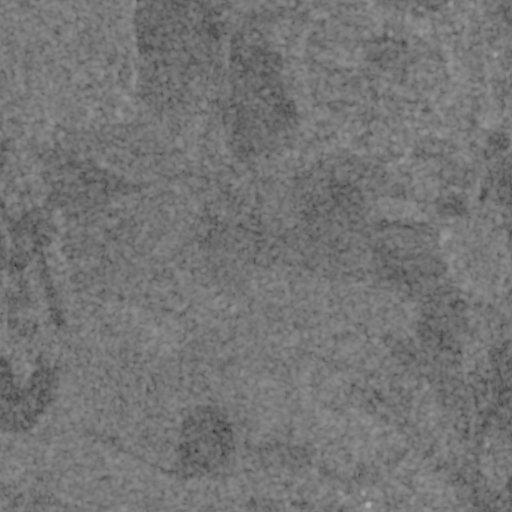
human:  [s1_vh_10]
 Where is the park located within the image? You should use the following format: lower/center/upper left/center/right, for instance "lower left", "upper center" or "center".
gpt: The park is located in the lower right of the image.
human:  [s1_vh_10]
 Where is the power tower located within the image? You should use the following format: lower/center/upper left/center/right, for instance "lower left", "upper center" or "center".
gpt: The power tower is located in the right of the image.
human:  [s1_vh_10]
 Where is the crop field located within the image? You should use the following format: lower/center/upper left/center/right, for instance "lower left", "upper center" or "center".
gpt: There is no crop field in the image.

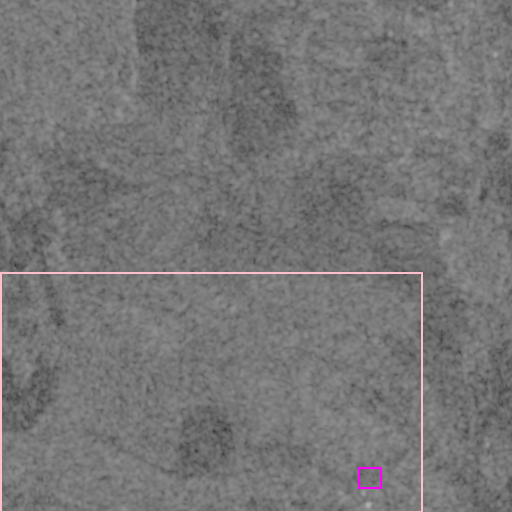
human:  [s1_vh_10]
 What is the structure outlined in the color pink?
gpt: The structure outlined in pink is a crop field.
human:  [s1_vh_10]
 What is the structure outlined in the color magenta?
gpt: The structure outlined in magenta is a park.
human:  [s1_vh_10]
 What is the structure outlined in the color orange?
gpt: There is no orange outline.